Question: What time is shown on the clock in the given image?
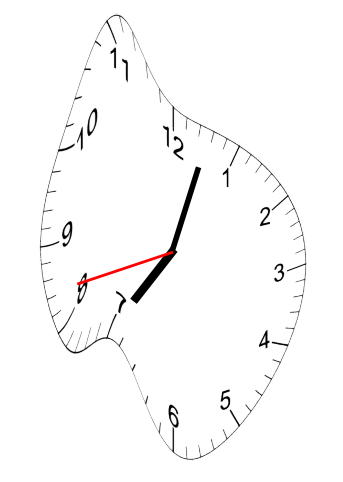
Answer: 07:02:42